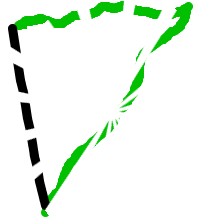
Shape: triangle